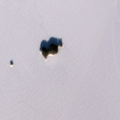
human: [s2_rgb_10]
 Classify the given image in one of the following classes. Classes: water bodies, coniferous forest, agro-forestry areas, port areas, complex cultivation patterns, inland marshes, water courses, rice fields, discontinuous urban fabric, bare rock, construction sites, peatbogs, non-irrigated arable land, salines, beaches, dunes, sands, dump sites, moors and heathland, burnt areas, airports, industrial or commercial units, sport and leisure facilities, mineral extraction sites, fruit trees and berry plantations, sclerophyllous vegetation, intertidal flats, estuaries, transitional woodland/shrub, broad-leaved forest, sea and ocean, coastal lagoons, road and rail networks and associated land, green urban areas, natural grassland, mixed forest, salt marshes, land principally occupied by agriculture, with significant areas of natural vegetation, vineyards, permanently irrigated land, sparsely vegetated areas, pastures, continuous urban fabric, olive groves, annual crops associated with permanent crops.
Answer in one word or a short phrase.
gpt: water bodies